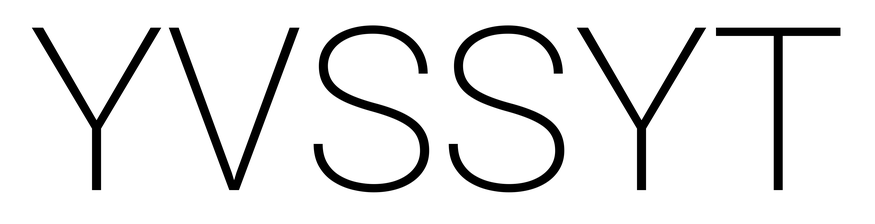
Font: Roboto_ExtraLight